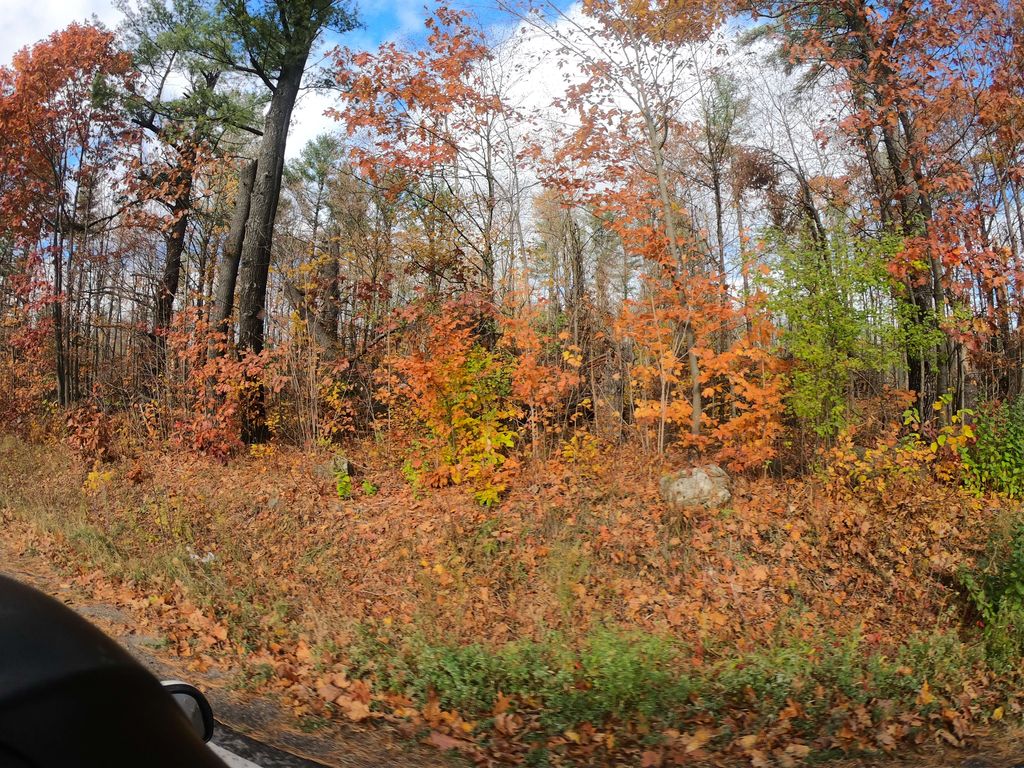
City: ottawa-gatineau